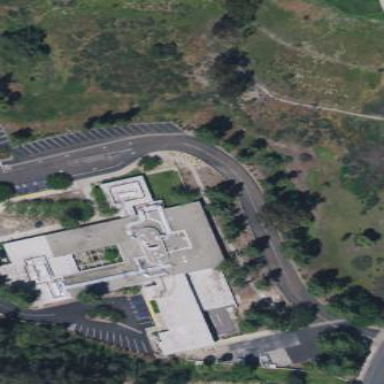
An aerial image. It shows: Clinic building offering healthcare services.